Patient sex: M
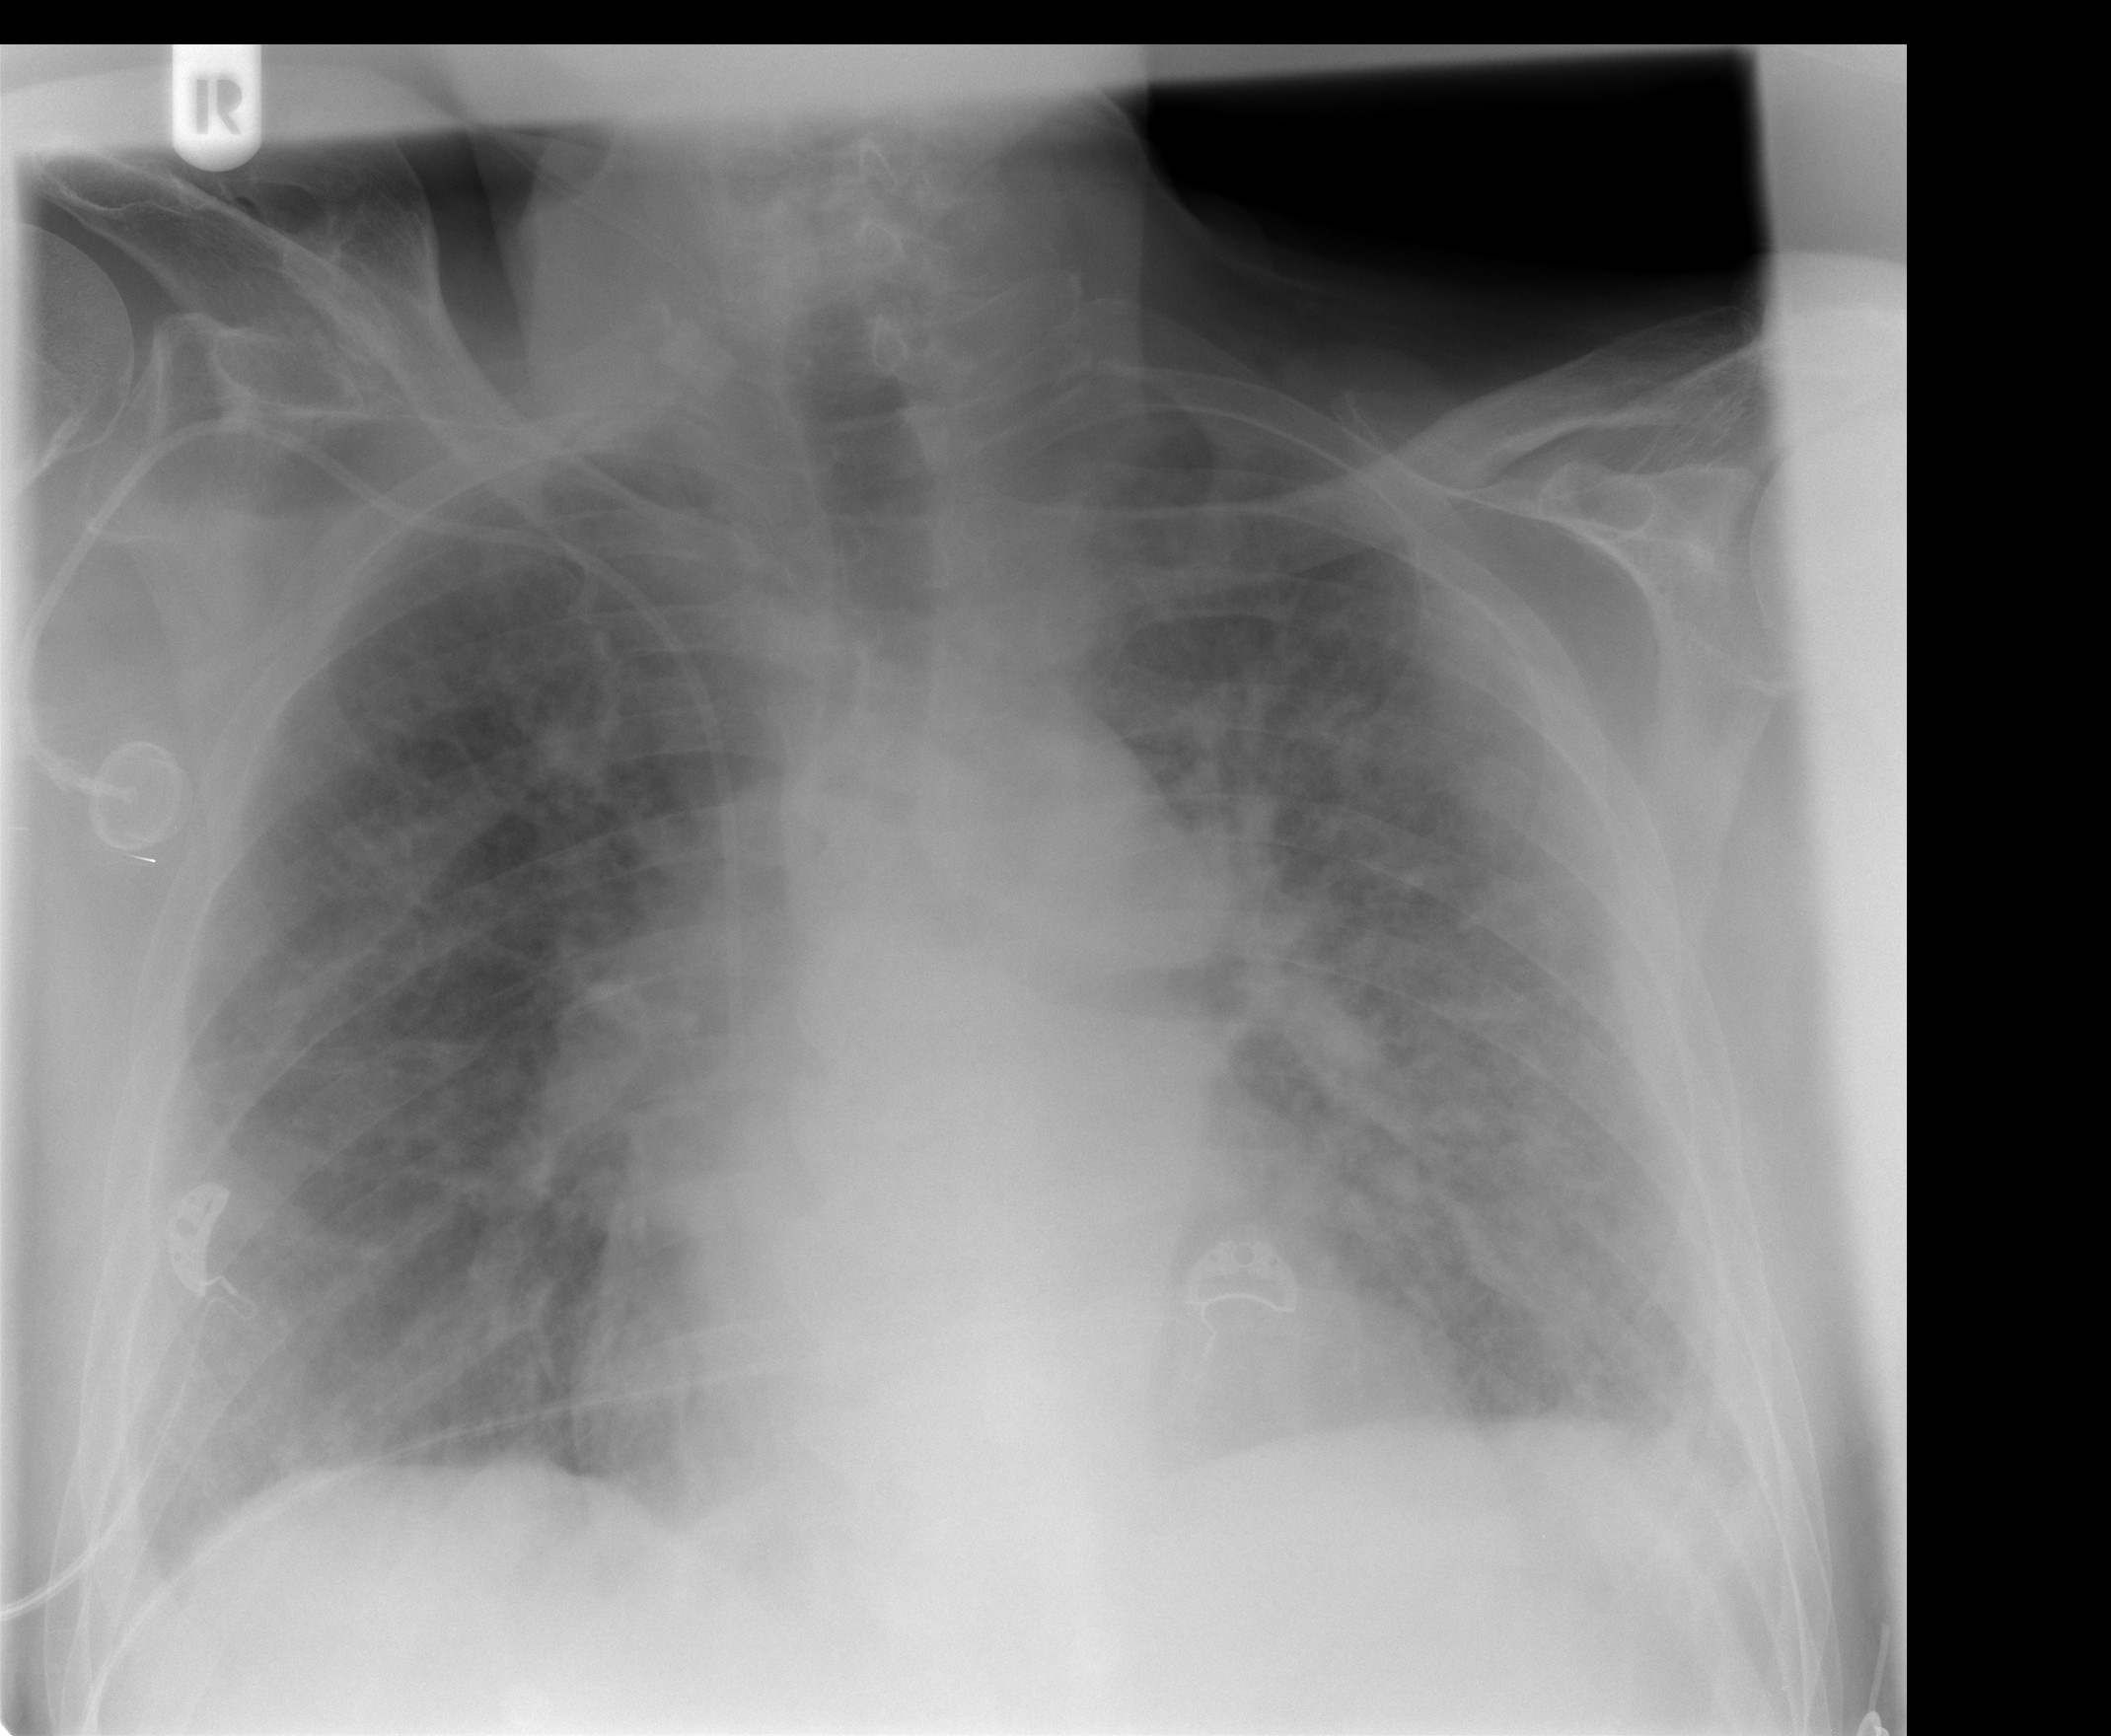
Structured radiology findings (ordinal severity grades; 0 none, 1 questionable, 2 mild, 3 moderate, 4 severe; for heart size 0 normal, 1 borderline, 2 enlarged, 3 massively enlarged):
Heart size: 0
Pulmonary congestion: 3
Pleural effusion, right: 1
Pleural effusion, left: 1
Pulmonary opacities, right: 3
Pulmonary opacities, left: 3
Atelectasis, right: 1
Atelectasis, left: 1